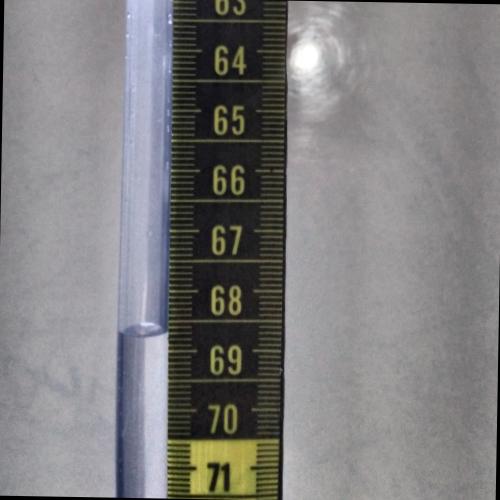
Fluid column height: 68.7 cm